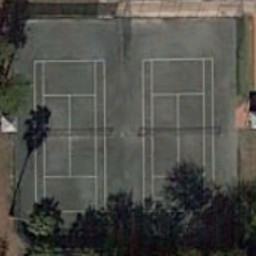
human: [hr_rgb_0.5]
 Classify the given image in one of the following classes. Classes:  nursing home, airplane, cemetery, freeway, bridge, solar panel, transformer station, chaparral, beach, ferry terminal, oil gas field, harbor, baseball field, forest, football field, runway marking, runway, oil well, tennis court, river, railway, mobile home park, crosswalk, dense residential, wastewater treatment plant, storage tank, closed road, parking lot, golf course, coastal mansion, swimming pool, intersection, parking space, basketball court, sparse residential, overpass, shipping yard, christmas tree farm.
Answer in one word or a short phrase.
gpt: tennis court